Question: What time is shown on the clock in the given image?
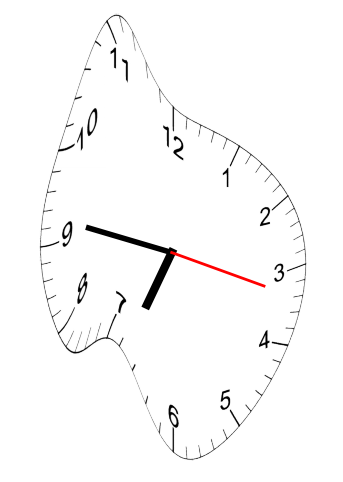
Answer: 06:46:17